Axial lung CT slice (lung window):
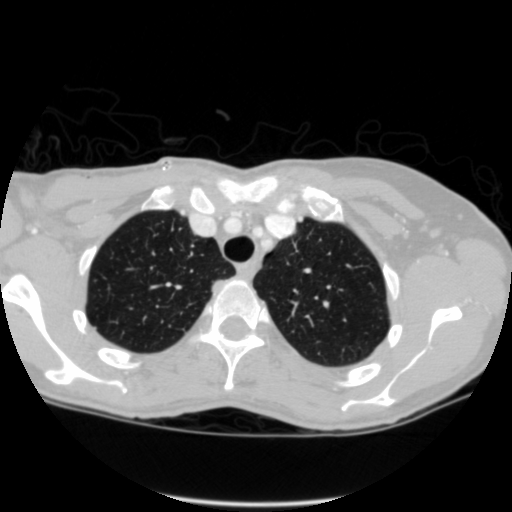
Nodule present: no